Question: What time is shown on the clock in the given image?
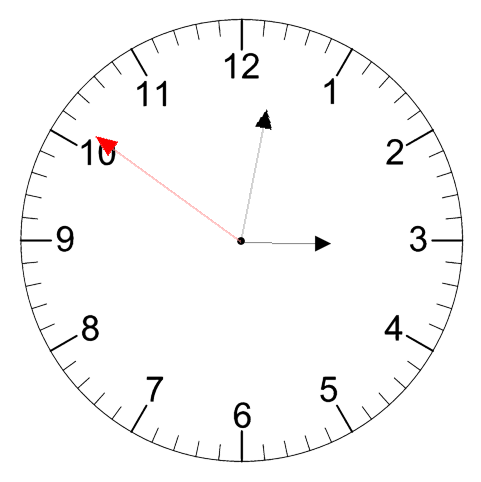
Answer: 03:01:51